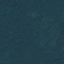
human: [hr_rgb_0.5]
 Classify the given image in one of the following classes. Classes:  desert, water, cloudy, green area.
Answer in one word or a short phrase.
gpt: green area